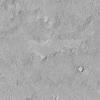
Atmospheric dust classification: not_dusty